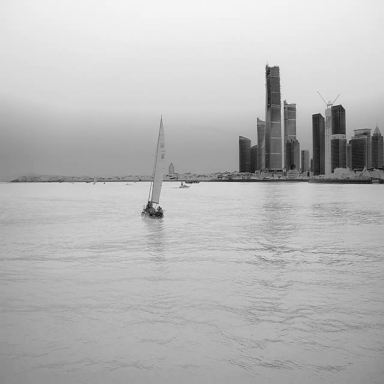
There are two sailboats in the infrared image.